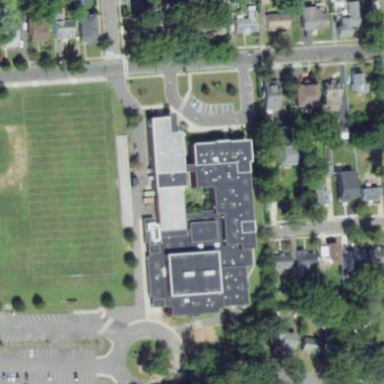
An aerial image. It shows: School building.